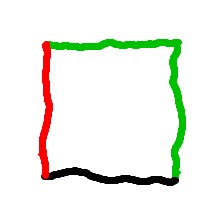
Shape: square